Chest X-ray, PA view. Patient: 30 years old, sex M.
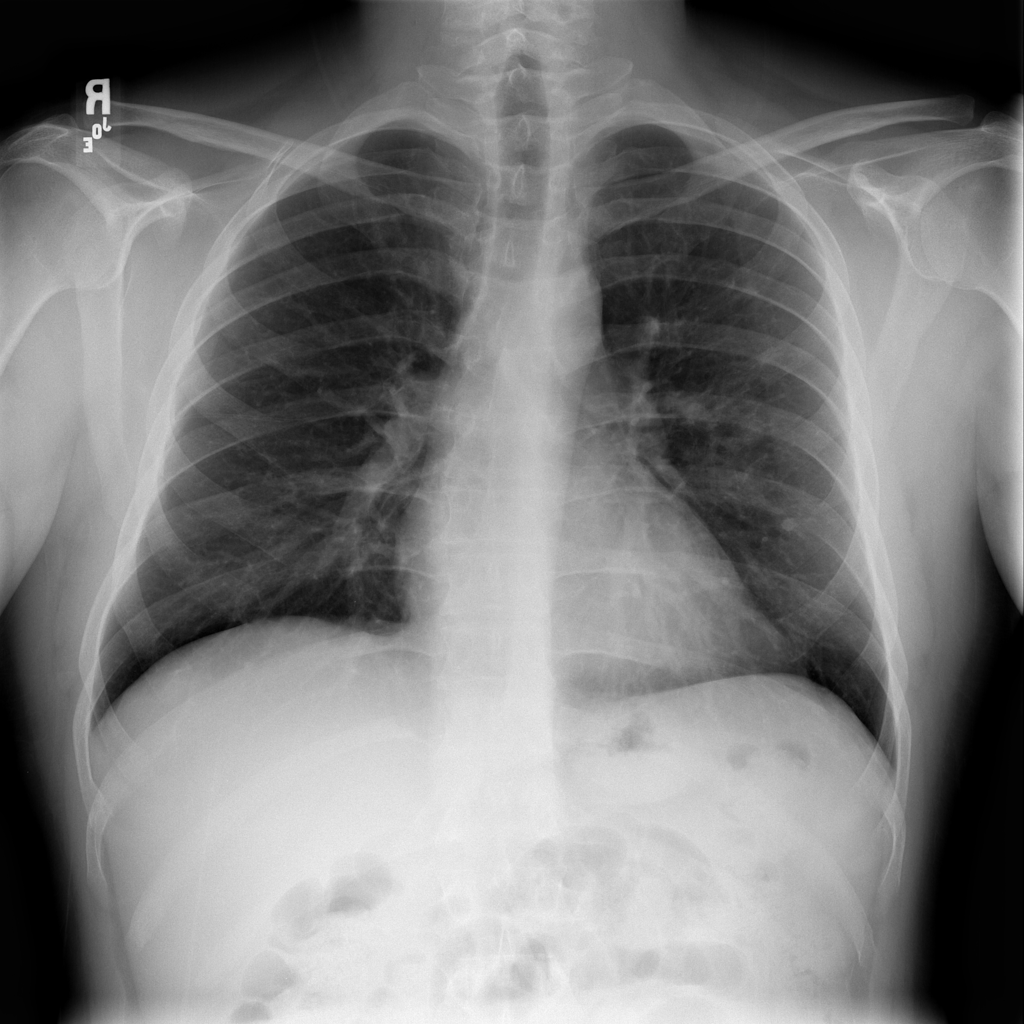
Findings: Nodule